Field crop: maize
Growth stage: 2
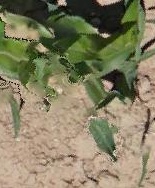
Species: maize